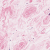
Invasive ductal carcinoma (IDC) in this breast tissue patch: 0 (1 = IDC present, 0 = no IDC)